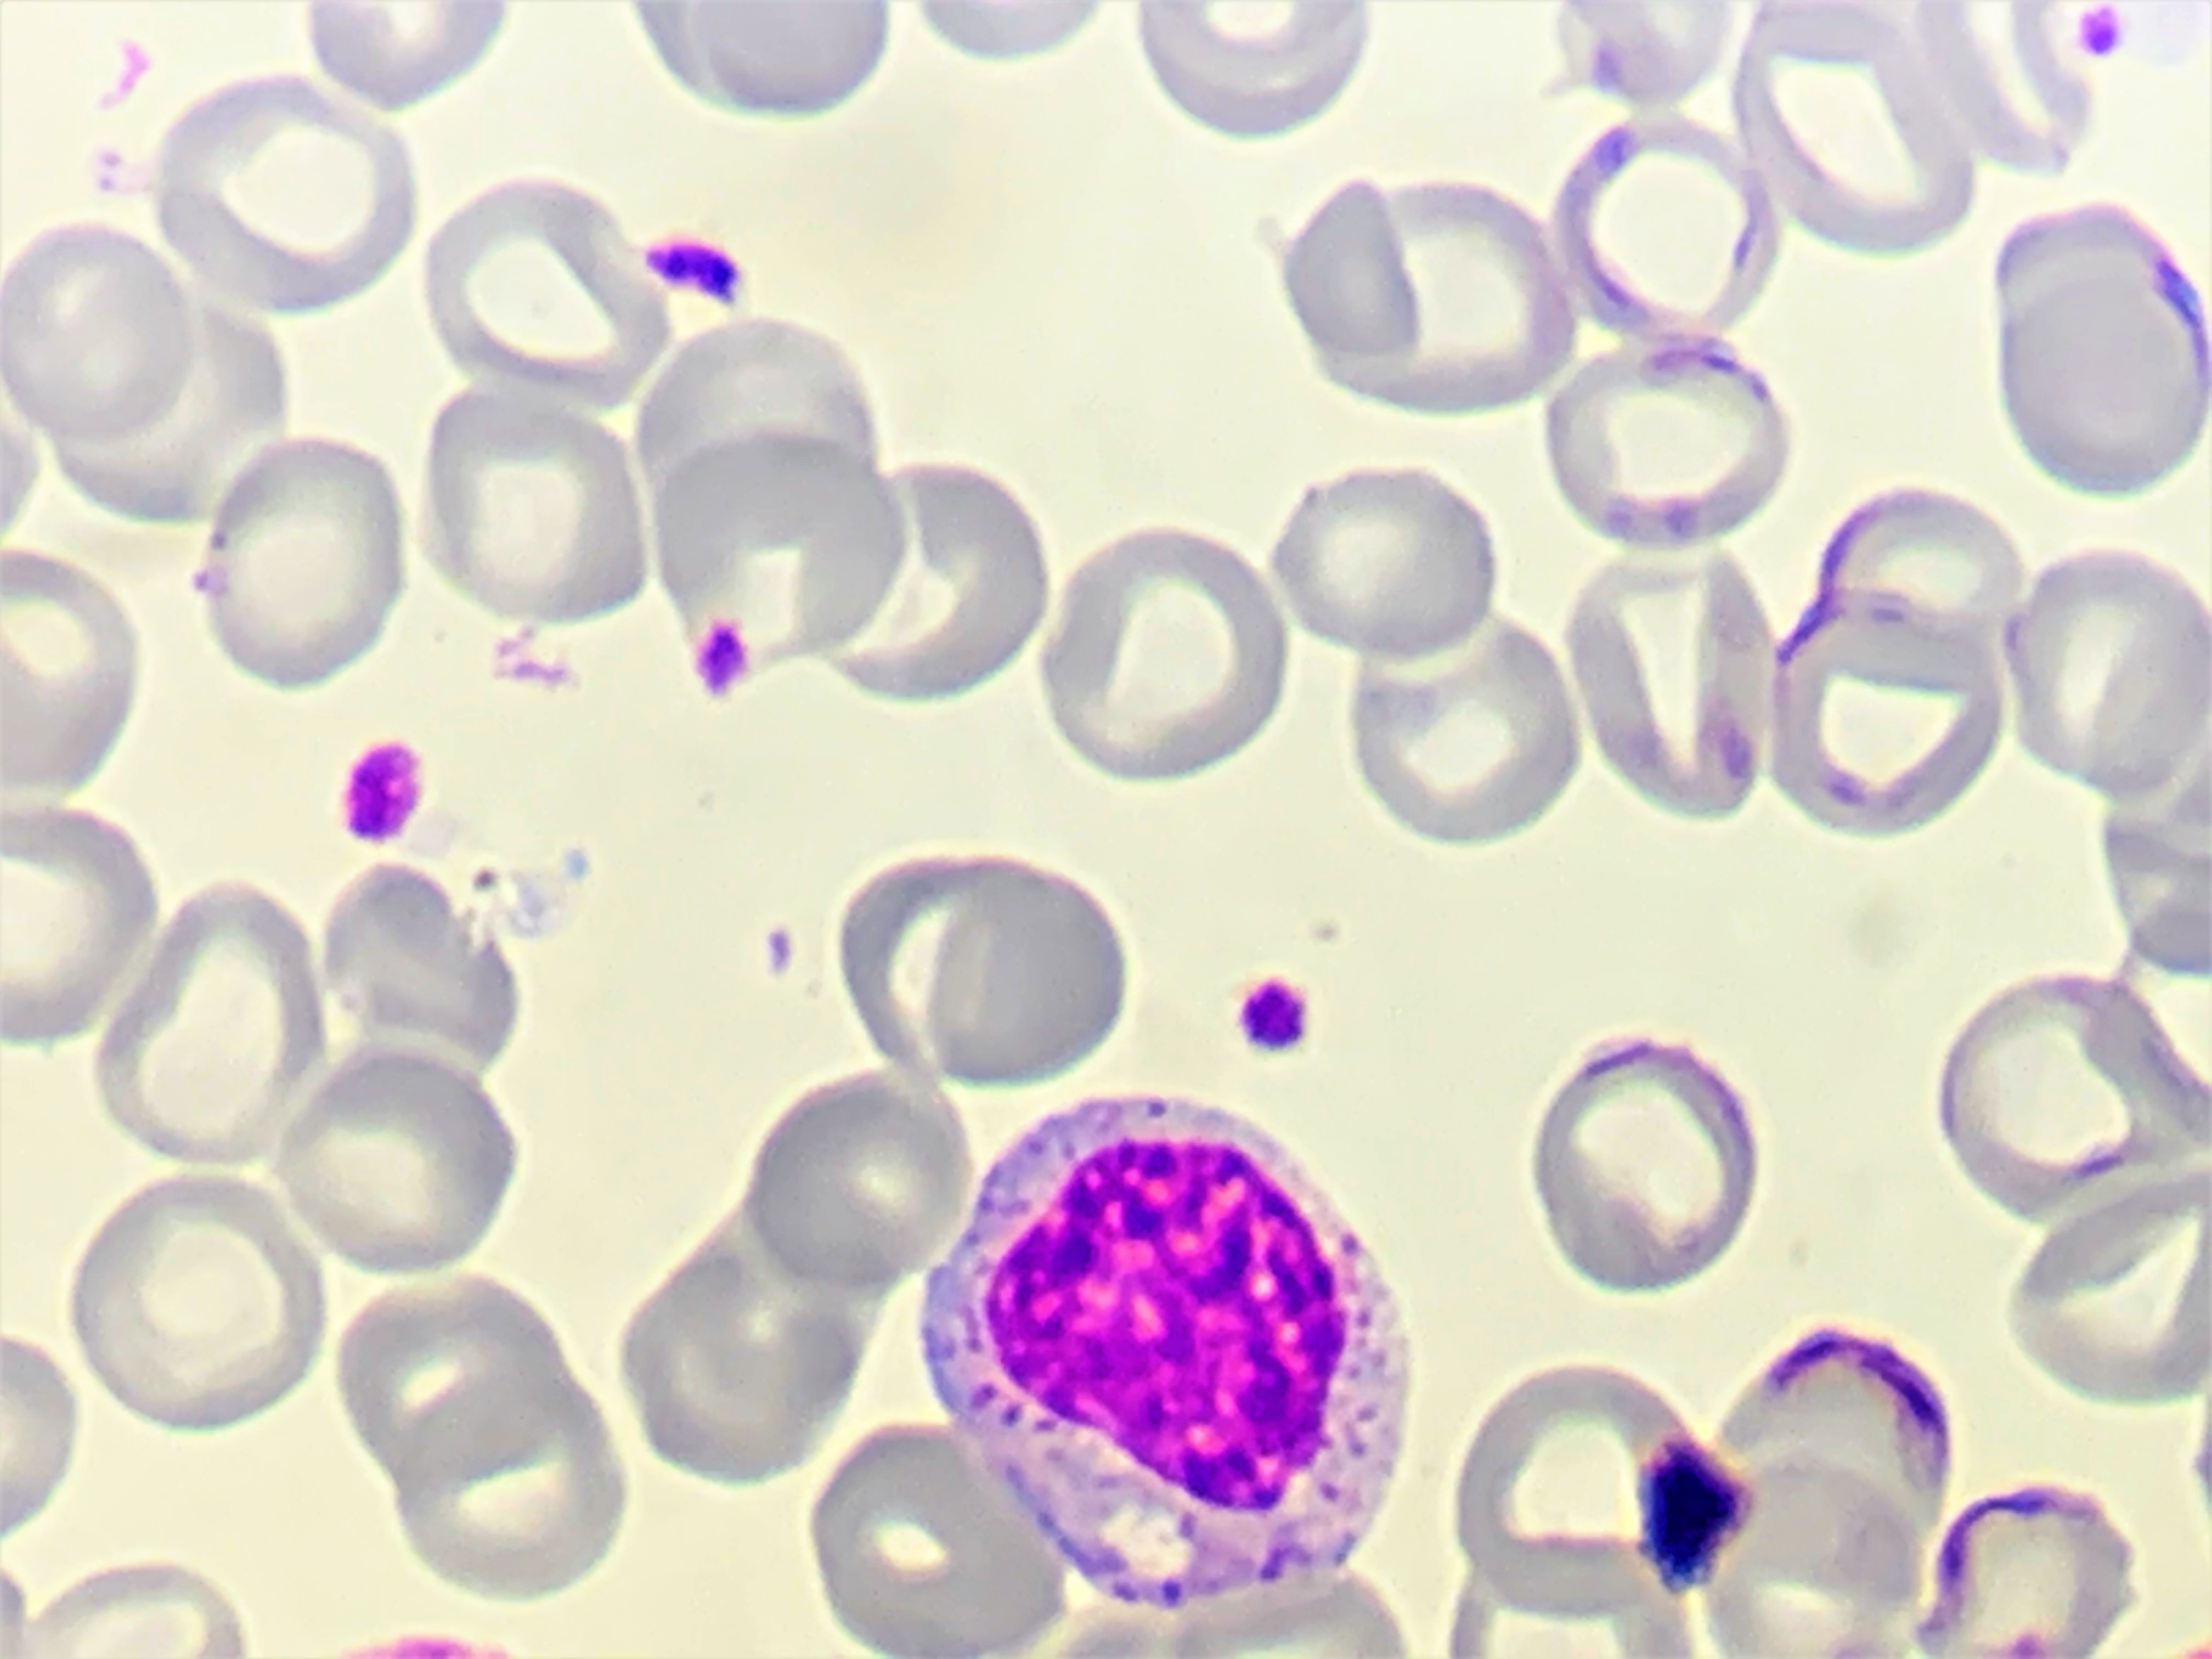
Cell type: MYELOCYTE